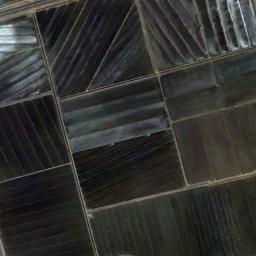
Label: rectangular_farmland